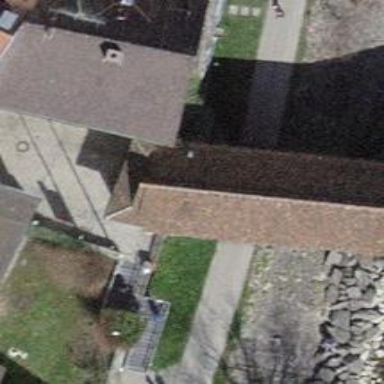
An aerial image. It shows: Retaining wall.